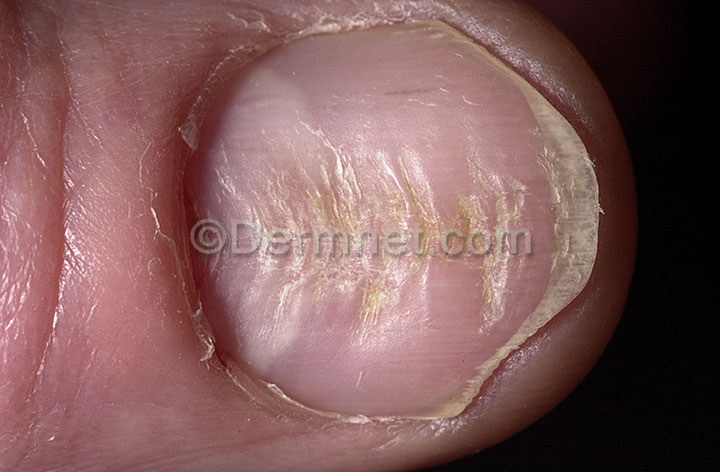
Disease: Nail Fungus and other Nail Disease